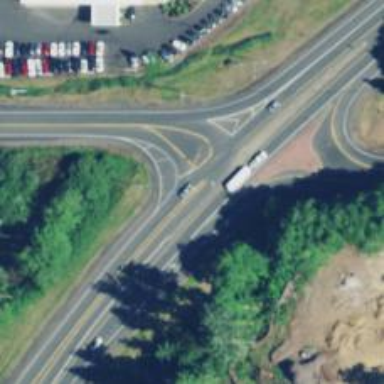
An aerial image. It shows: Asphalt road with trunk classification. The direction for forward movement is through.